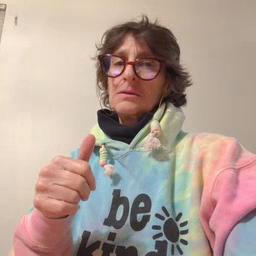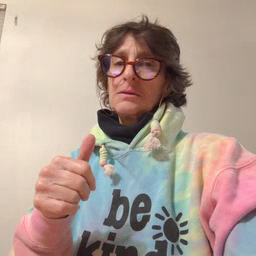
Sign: not